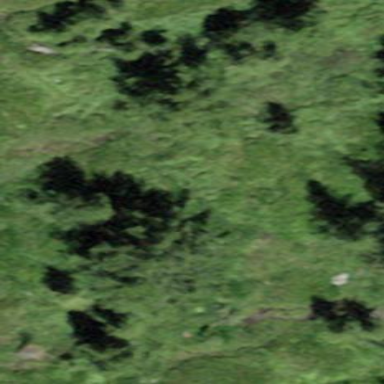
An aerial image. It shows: Forest dominated by needle-leaved trees.